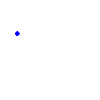
Particle: pion